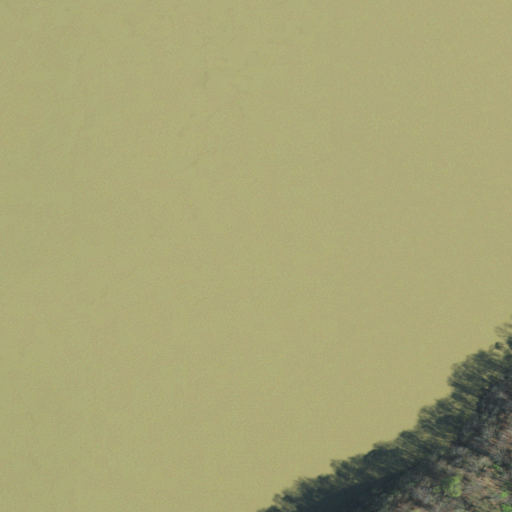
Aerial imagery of bar in Tennessee named Marshalls Shoals containing open water and deciduous forest